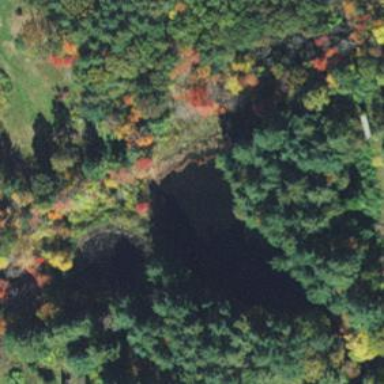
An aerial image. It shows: Peaceful pond surrounded by nature.